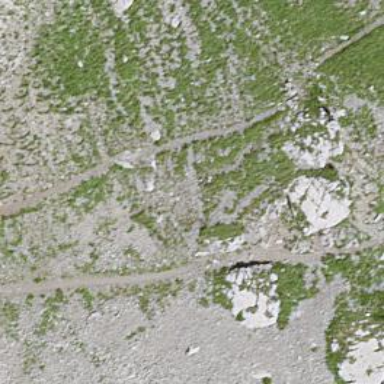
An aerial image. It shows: Path on the ground with impassable smoothness.